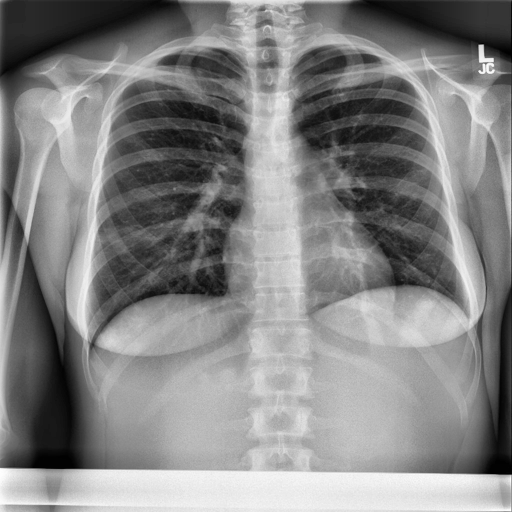
Finding: NORMAL